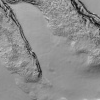
Atmospheric dust classification: not_dusty